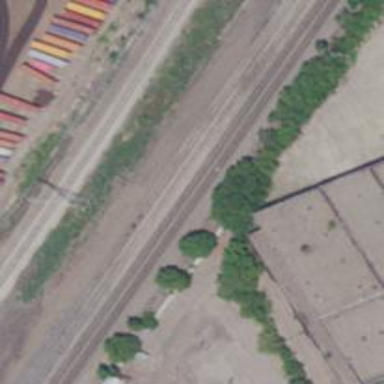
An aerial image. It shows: Railway track.